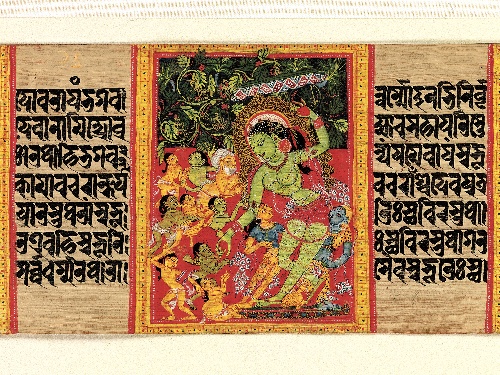
Date: early 12th century
Object type: Folio
Classification: Paintings
Medium: Opaque watercolor on palm leaf
Culture: India, West Bengal or Bangladesh
Period: Pala period
Dimensions: Page: 2 3/4 x 16 7/16 in. (7 x 41.8 cm)
Image: 2 1/2 x 1 15/16 in. (6.4 x 4.9 cm)
Department: Asian Art
Credit line: Purchase, Lila Acheson Wallace Gift, 2001
Accession year: 2001
Repository: Metropolitan Museum of Art, New York, NY
Tags: Bodhisattvas|Buddhism